Field crop: maize
Growth stage: 2
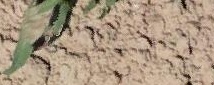
Species: maize